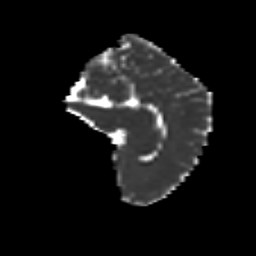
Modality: MD
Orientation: sagittal
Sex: male
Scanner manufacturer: siemens
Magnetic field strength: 3 T
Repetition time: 5 s
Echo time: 0.071 s